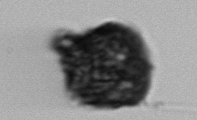
Label: Gonyaulax